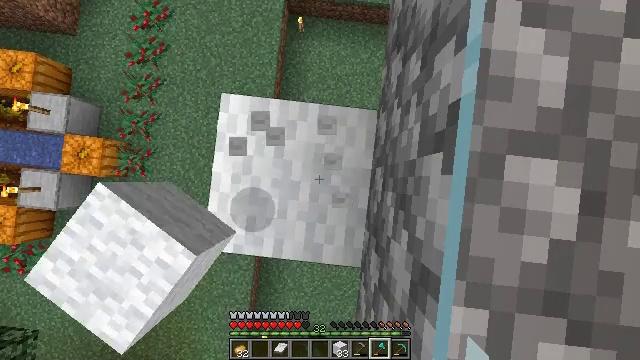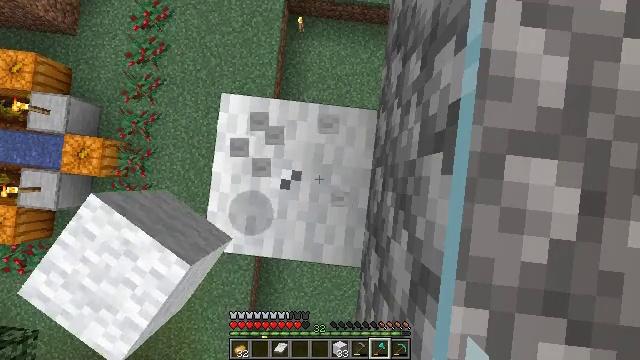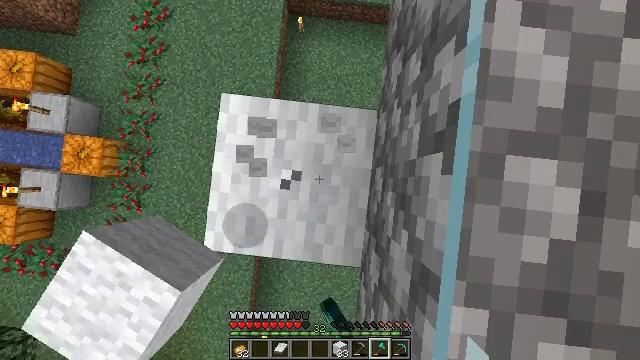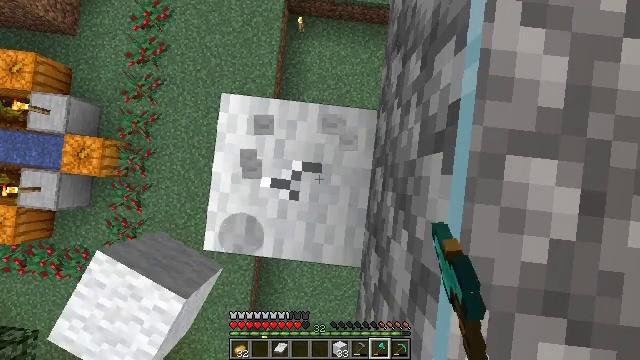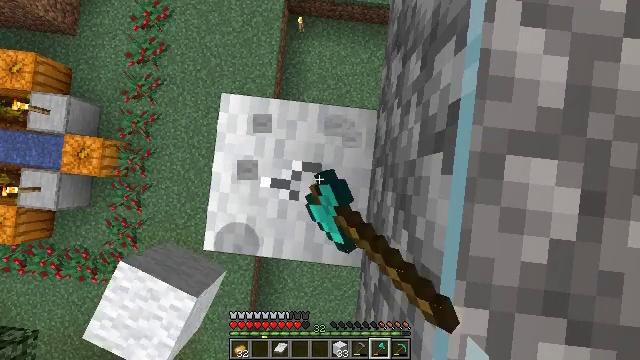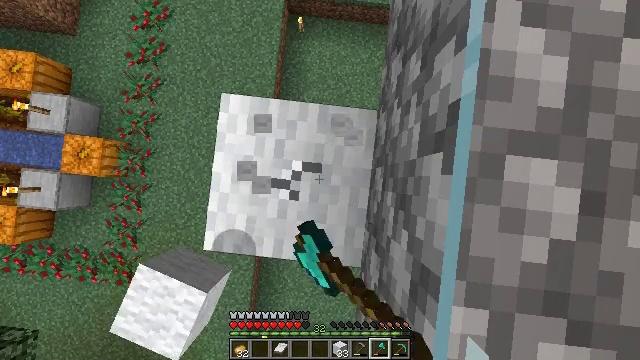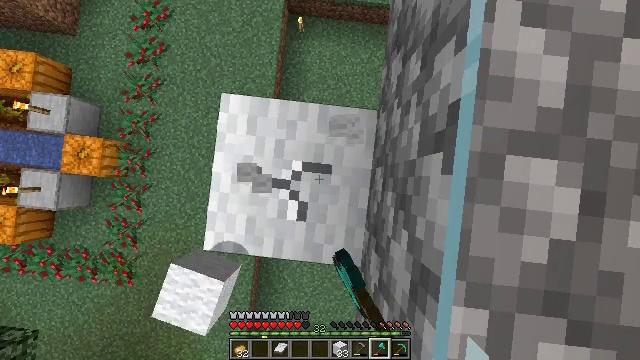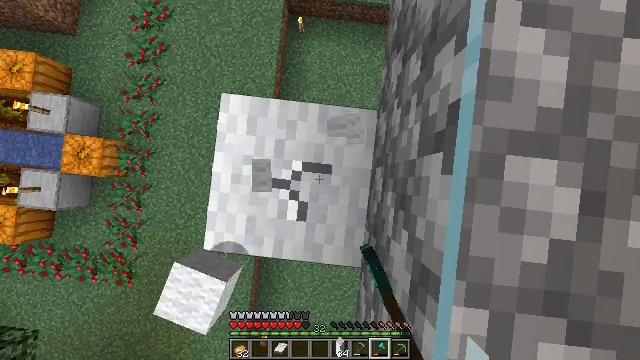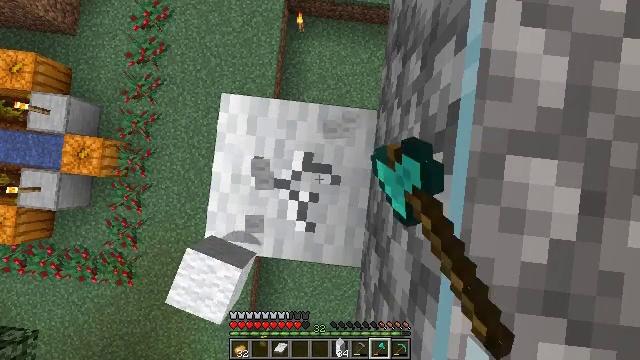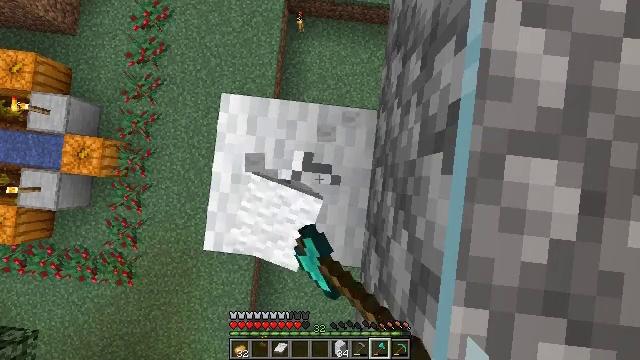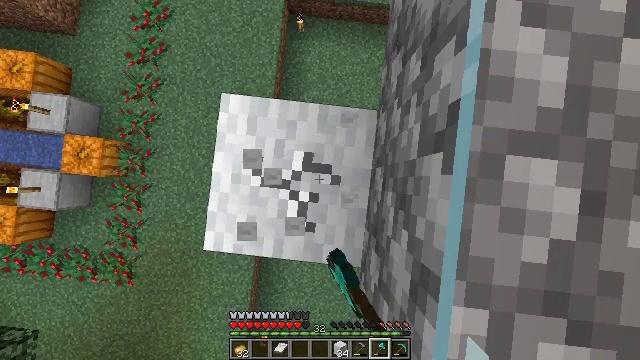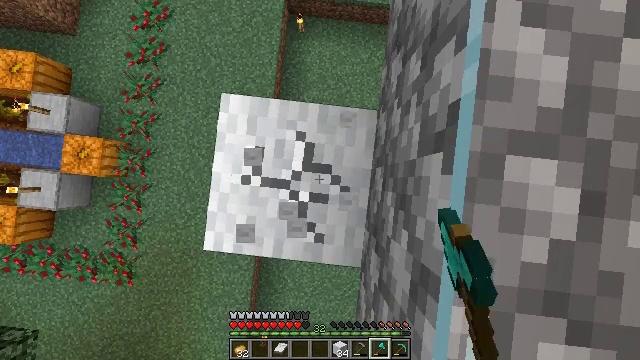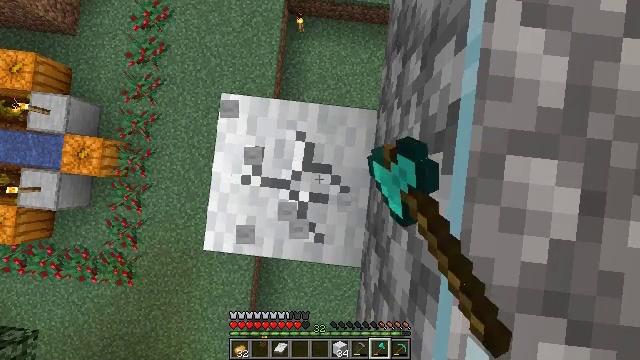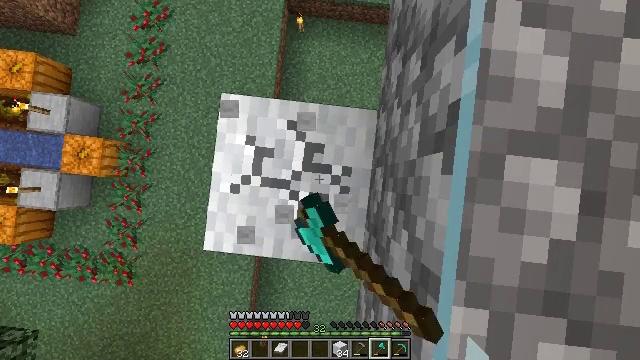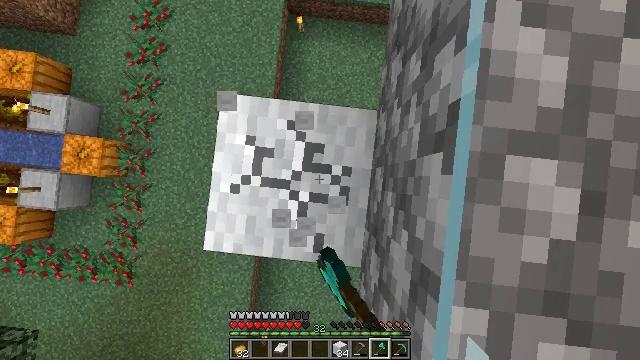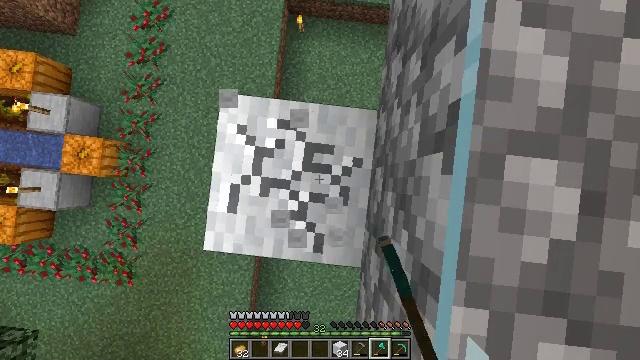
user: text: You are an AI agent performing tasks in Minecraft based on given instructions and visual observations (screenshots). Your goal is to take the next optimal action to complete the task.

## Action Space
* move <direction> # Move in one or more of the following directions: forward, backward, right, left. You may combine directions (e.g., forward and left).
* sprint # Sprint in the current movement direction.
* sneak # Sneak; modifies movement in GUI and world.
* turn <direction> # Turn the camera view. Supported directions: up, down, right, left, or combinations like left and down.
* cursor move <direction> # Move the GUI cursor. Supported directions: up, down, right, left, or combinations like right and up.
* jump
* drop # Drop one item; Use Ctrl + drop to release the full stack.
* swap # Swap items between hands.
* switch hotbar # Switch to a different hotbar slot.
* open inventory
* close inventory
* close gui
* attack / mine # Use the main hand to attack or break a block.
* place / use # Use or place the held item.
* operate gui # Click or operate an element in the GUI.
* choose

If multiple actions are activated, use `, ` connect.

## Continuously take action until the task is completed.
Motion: motion action
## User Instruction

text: Obtain white wool for building.
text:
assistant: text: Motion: attack / mine
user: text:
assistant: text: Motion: attack / mine
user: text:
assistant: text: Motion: attack / mine
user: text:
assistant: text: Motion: attack / mine
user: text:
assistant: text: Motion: attack / mine
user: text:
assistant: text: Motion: attack / mine
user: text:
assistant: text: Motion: attack / mine
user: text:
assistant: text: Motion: attack / mine
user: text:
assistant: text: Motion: attack / mine
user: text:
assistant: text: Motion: attack / mine
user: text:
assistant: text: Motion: attack / mine
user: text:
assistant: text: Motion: attack / mine
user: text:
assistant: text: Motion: attack / mine
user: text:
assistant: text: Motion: attack / mine
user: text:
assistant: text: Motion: attack / mine
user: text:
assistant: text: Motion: attack / mine
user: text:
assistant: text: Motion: attack / mine
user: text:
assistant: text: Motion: attack / mine
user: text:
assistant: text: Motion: attack / mine
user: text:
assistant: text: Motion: attack / mine
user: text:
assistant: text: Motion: attack / mine
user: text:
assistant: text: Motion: attack / mine
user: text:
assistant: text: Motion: attack / mine
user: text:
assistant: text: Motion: attack / mine
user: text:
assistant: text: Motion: attack / mine
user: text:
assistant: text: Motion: attack / mine
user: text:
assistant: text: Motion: attack / mine
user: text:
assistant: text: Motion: attack / mine
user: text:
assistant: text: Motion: attack / mine
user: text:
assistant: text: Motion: attack / mine